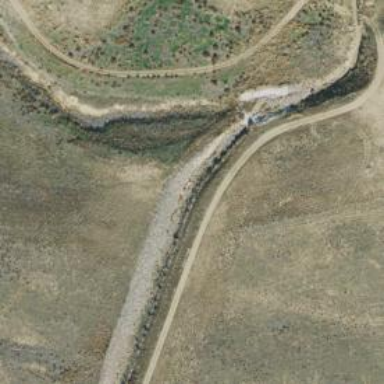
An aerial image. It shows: Culvert tunnel.